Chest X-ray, AP view. Patient: 9 years old, sex M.
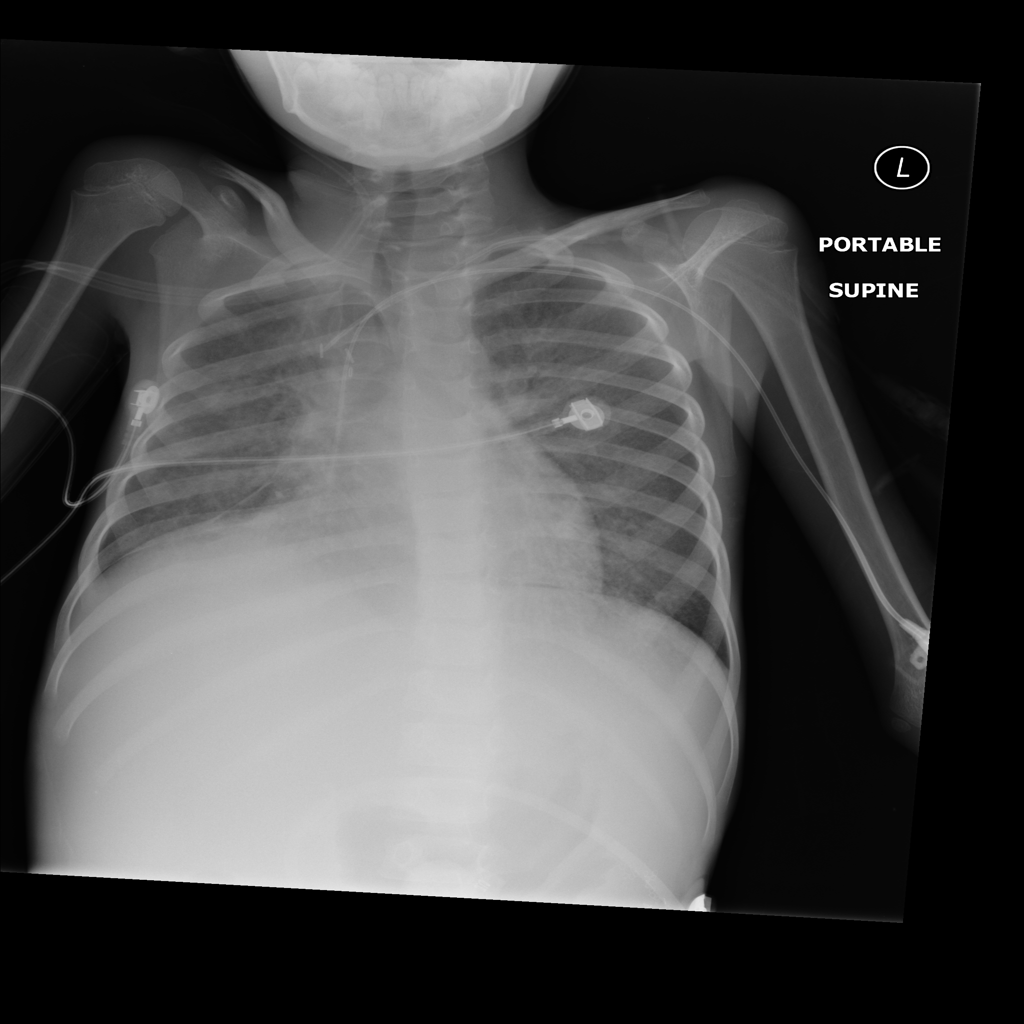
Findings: Infiltration